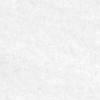
Label: no_change